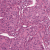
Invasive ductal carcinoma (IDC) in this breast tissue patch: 1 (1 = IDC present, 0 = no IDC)